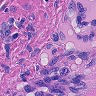
Metastatic tissue present: yes